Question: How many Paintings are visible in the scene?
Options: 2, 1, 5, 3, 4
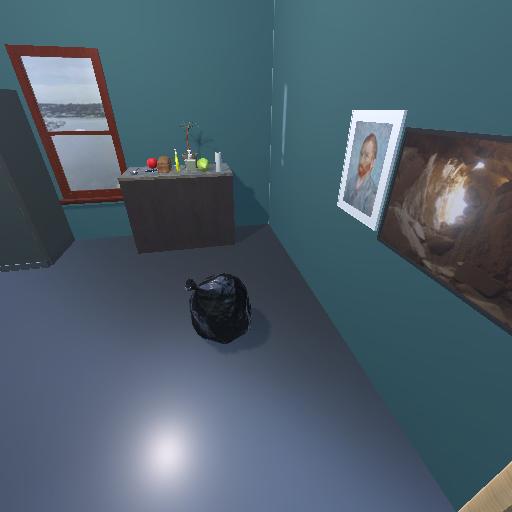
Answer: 2